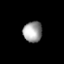
Tissue: lung
Cell type: Endothelial cells
Senescence score: 0.5565
Nuclear area (px): 388
Mean DAPI intensity: 156.049